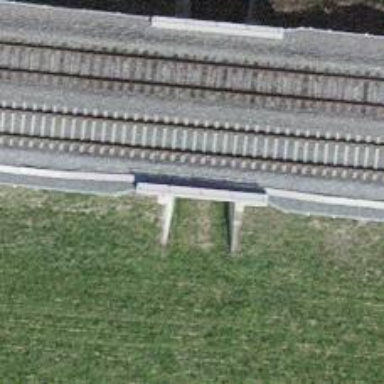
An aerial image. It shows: Tunnel along track.